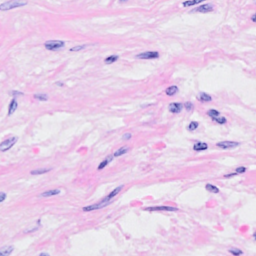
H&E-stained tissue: Breast